Aerial crown-view tile of a tropical tree (Barro Colorado Island, Panama), acquired 20250818:
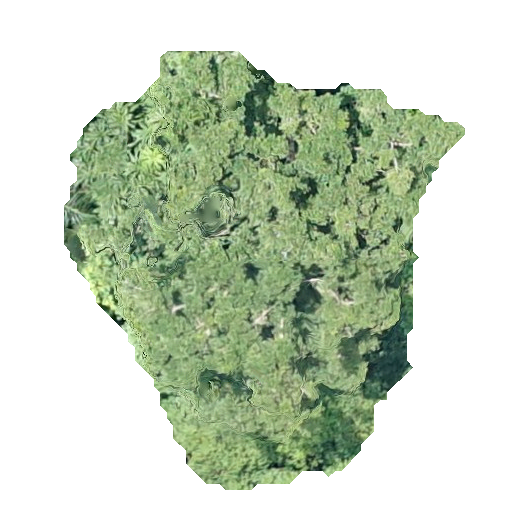
Species: Brosimum alicastrum
GBIF accepted scientific name: Brosimum alicastrum
Crown area: 167.422 m²